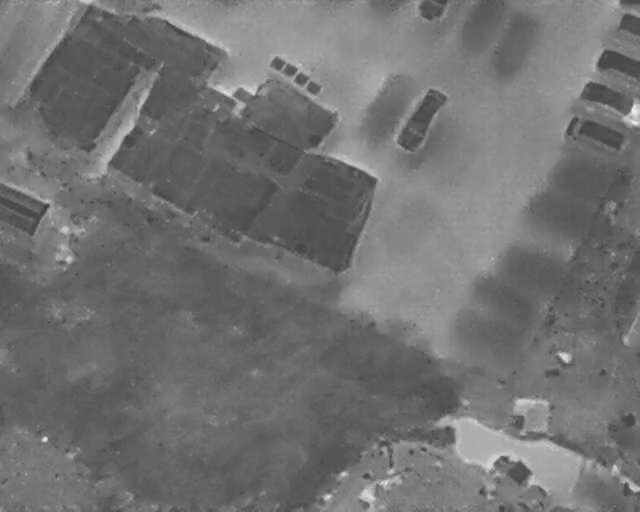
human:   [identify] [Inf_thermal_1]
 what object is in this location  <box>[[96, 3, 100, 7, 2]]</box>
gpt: <ref>1 small car at the top right</ref>